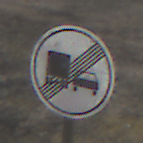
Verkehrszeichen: EndeUeberholverbotKraftfahrzeuge
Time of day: Midday
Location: Outdoor (Nature)
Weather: Clear
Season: Summer
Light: Natural